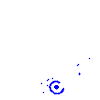
Particle: pion